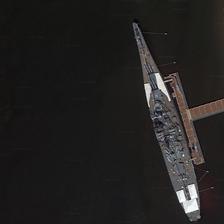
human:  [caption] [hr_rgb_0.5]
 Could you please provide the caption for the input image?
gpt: a gray boat is next to a dock .

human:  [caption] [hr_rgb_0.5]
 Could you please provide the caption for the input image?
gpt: a big ship with white paint on its both side stop at shoreside .

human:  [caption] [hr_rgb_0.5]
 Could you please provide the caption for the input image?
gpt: a huge, white and distictive are docked at the wharf .

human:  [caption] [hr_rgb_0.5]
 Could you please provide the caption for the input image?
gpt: a long boat is parked next to a dock .

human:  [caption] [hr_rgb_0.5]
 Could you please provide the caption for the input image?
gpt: a long gray boat is moored on the shore .